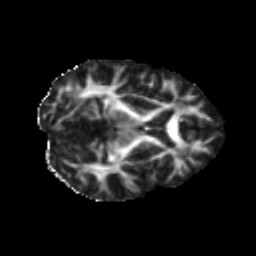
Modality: FA
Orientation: axial
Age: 28
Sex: female
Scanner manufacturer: ge
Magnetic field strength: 3 T
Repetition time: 7.8 s
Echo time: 0.0606 s